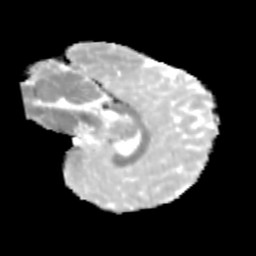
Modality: MD
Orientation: sagittal
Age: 10
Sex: male
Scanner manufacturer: siemens
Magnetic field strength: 3 T
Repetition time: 3.8 s
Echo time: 0.07 s